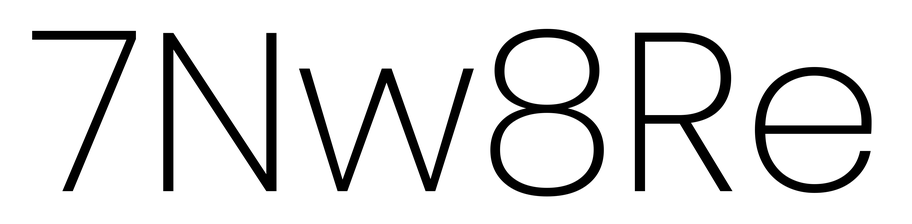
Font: Poppins-ExtraLight